Aerial crown-view tile of a tropical tree (Barro Colorado Island, Panama), acquired 20250414:
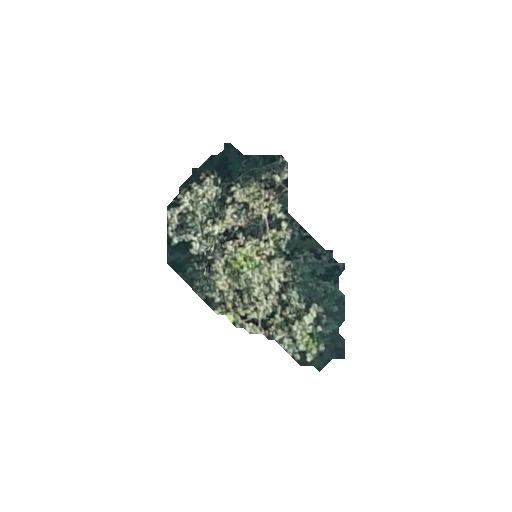
Species: Luehea seemannii
GBIF accepted scientific name: Luehea seemannii
Crown area: 36.536 m²